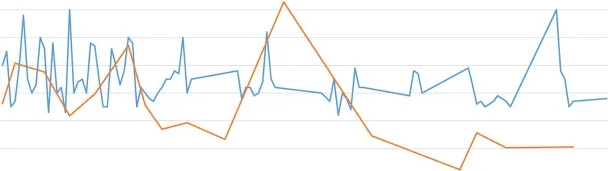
Timeline with relevant data from the episode of care; curves of body temperature and eosinophils count. The blue line shows the body temperature values. The orange line shows the eosinophil counts. Horizontal thick lines show the medications administered. PIP-SBT, Piperacillin-sulbactam.
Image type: chart (chart)